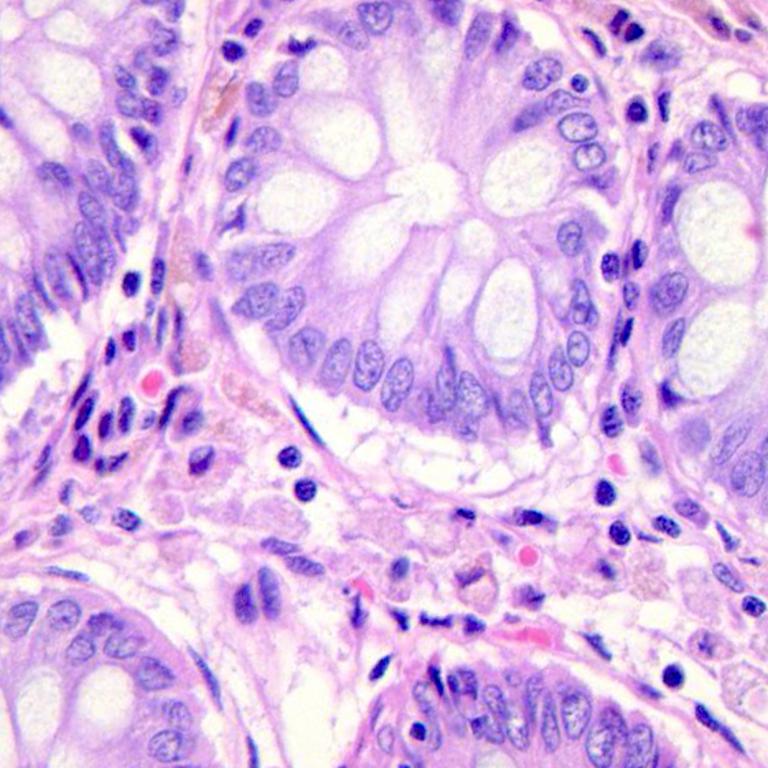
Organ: colon
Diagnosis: benign